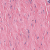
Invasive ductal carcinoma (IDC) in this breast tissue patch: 1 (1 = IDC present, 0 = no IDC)